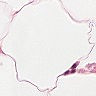
Metastatic tissue present: no